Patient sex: F
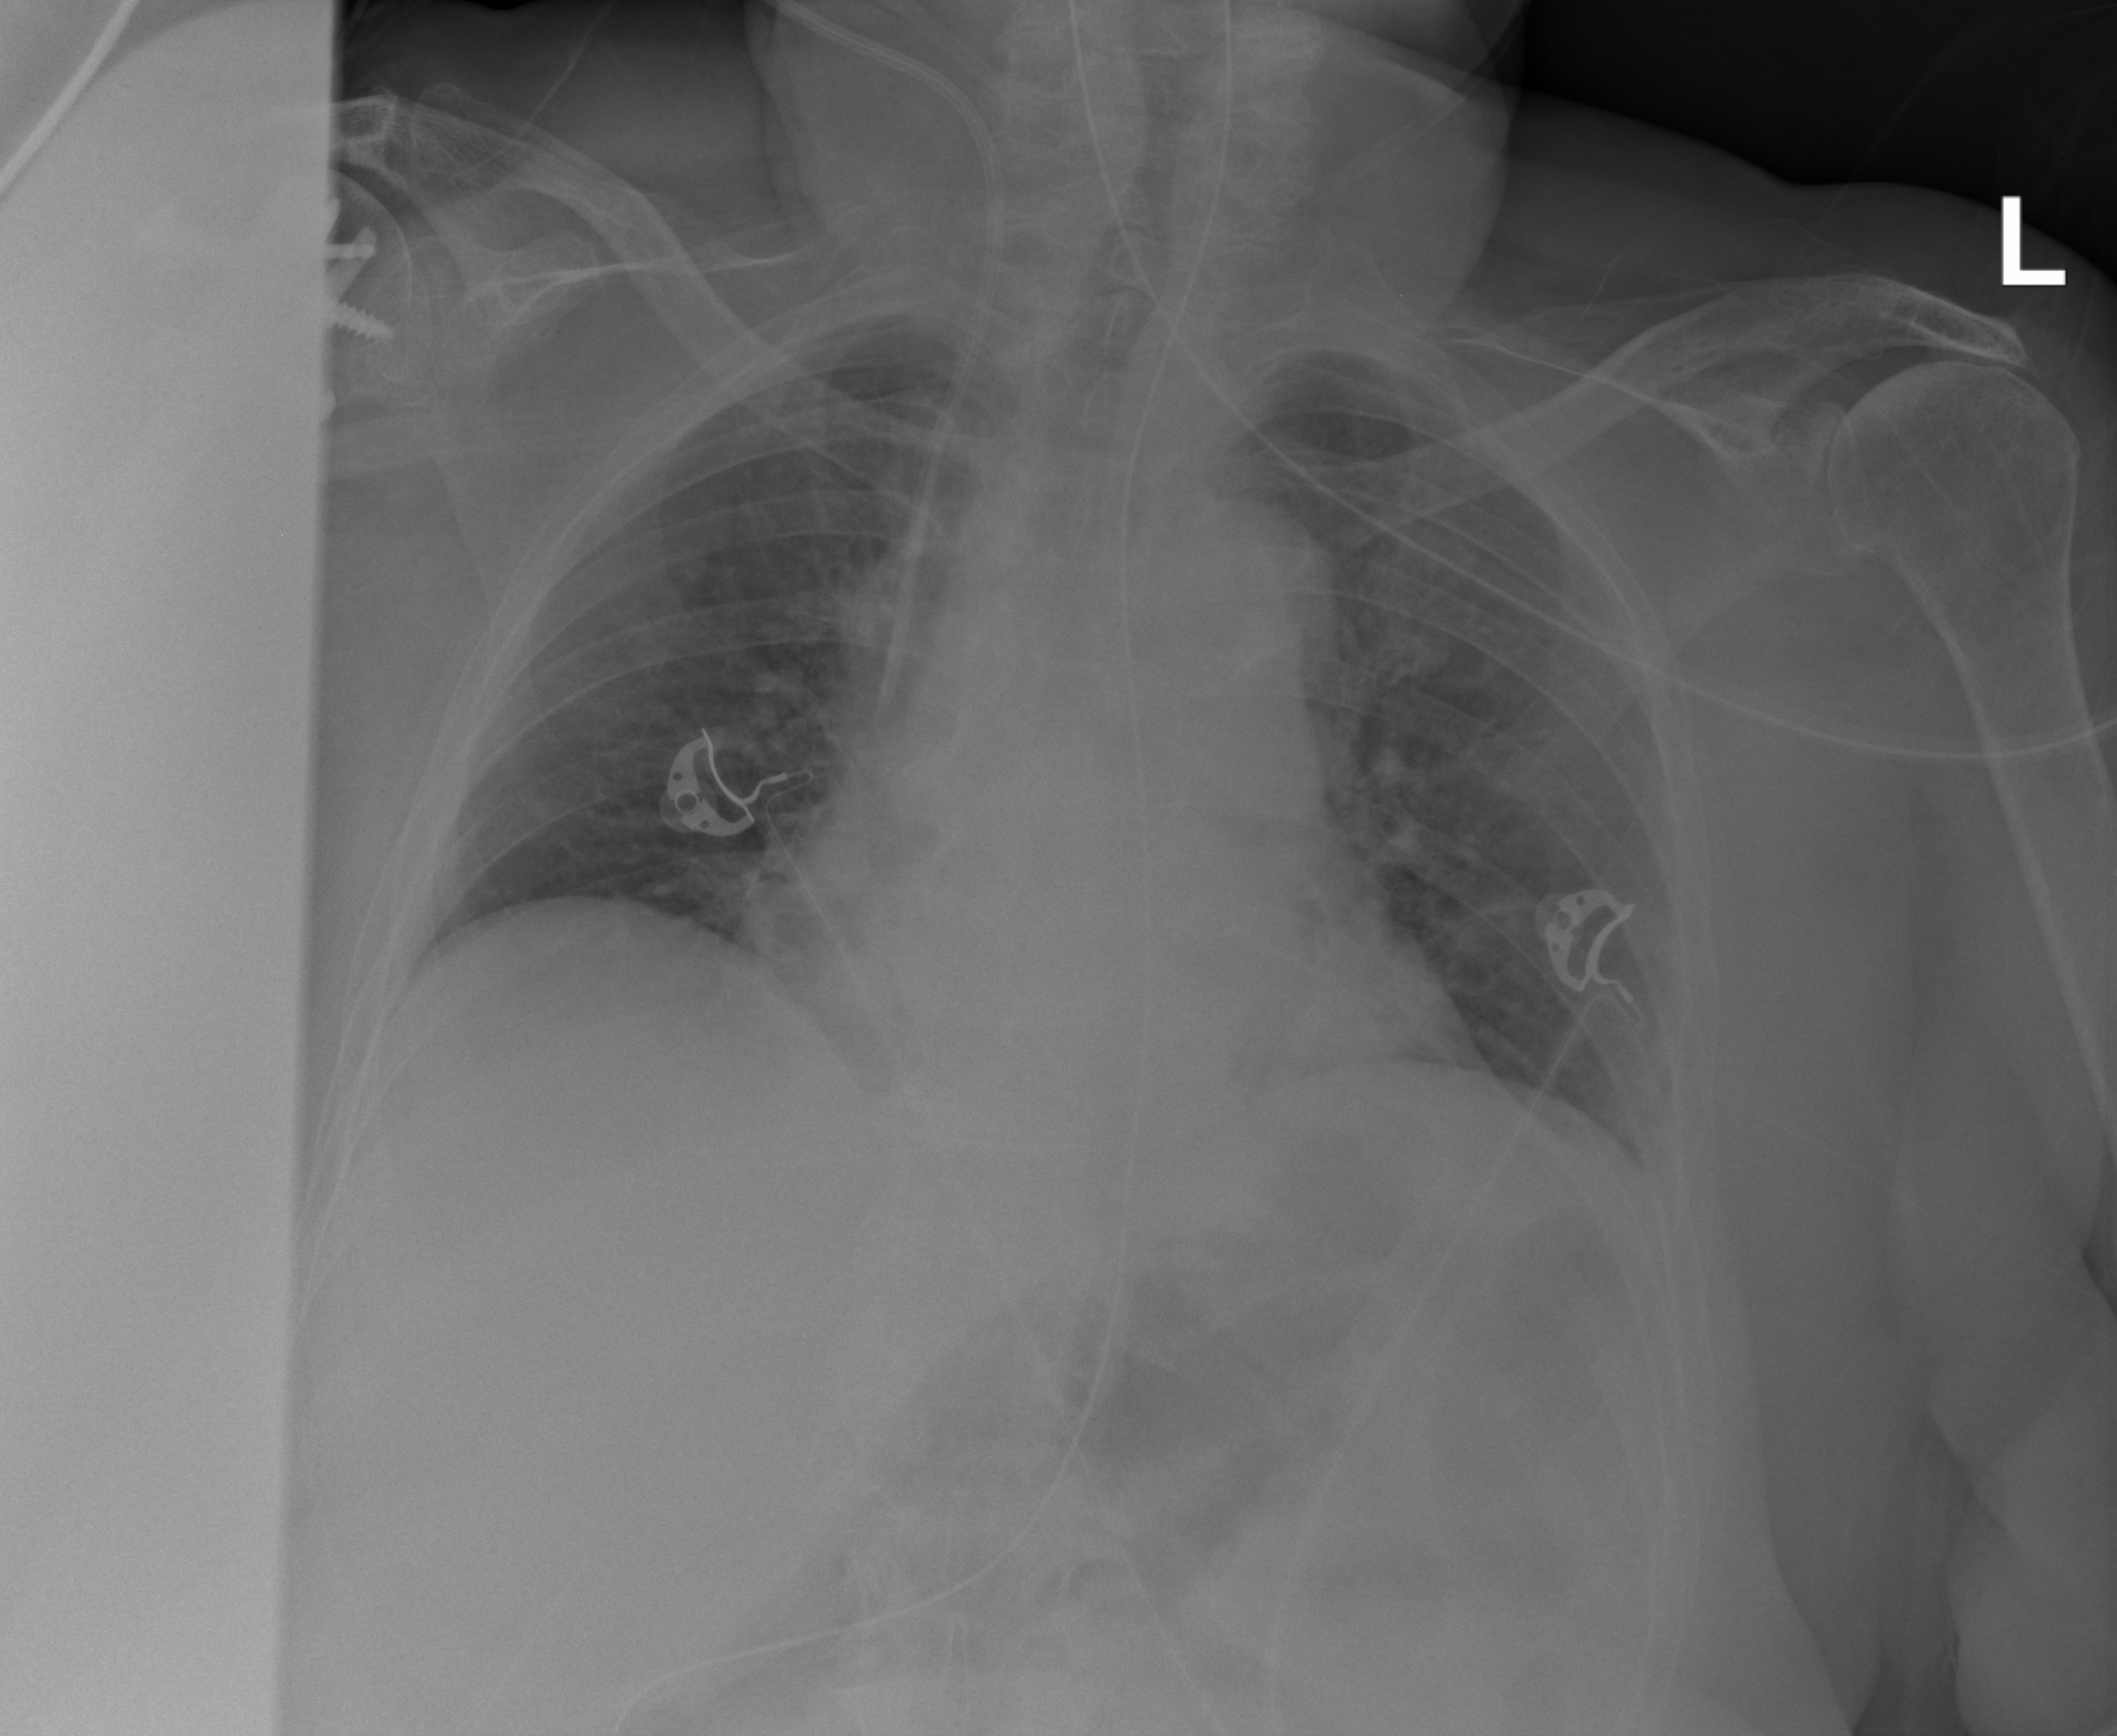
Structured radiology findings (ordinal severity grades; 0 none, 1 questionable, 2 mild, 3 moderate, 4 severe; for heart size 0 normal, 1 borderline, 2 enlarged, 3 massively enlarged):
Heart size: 2
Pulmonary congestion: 2
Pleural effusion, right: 0
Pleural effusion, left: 2
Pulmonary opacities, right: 0
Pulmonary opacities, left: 0
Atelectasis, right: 0
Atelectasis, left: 2